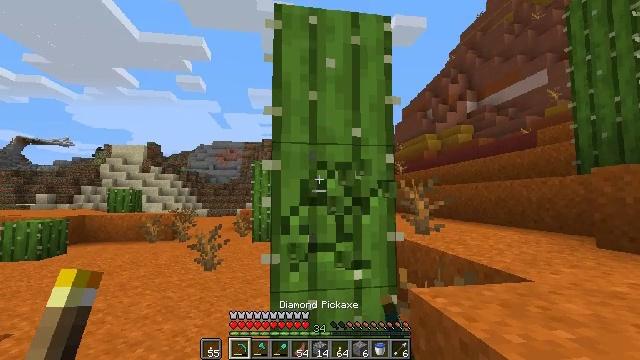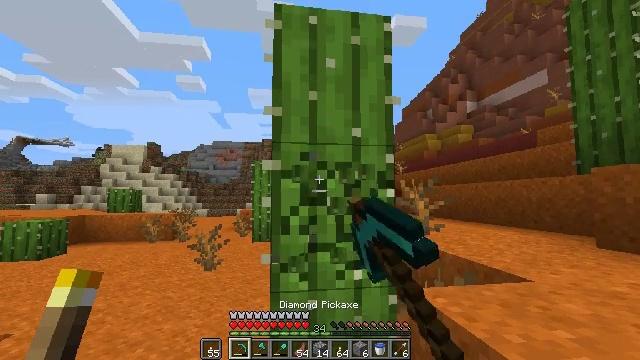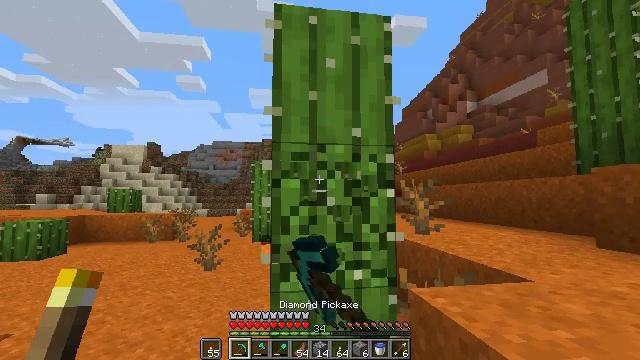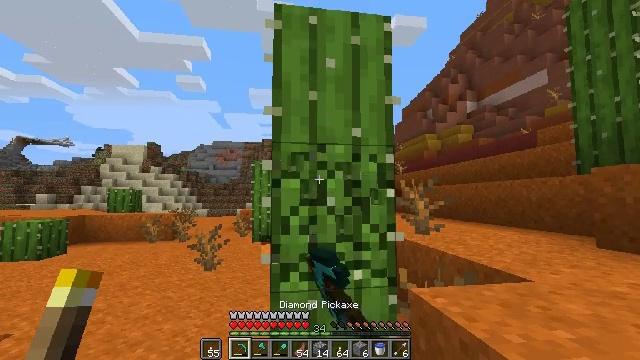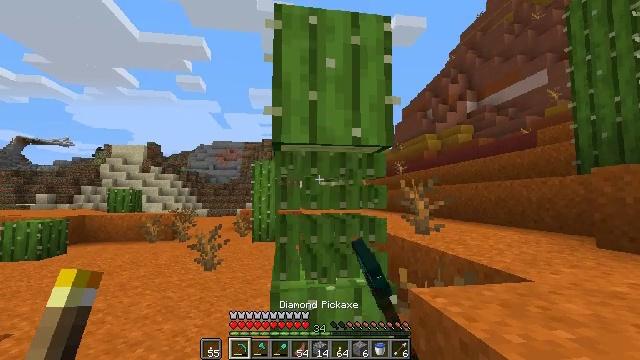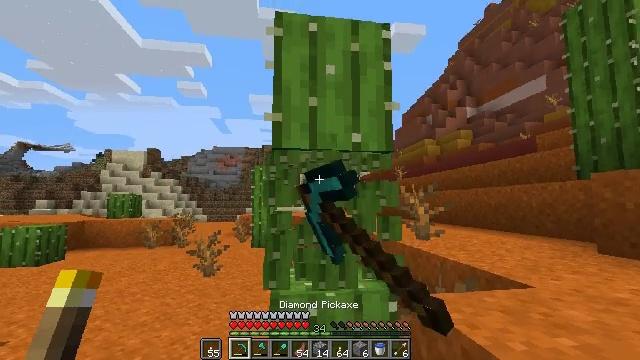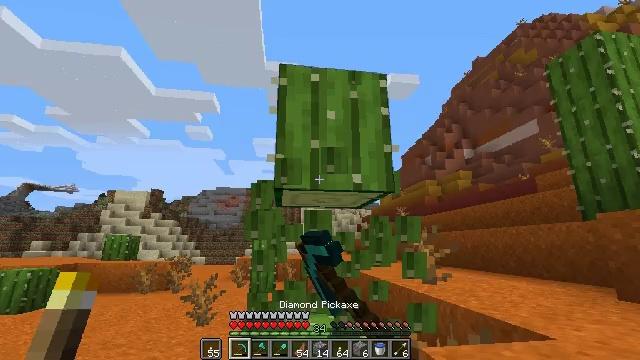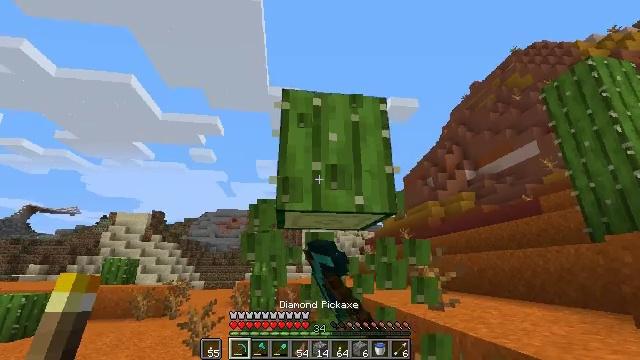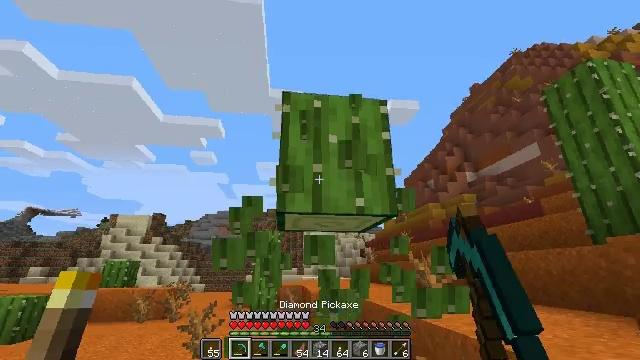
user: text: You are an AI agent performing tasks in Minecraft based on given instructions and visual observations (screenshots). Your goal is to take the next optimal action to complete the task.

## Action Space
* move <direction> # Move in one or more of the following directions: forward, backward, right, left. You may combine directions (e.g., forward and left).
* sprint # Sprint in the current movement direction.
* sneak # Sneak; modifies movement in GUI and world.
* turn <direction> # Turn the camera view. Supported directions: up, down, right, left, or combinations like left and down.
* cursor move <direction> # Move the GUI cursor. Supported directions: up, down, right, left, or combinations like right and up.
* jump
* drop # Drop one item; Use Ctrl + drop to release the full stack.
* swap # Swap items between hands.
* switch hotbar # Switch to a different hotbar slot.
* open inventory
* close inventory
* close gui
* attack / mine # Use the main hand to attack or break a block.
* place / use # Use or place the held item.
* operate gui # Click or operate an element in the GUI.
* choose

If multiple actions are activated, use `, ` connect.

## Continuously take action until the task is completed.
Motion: motion action
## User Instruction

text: Mine cactus from the desert.
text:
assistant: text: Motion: attack / mine
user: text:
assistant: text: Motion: attack / mine
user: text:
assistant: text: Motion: attack / mine
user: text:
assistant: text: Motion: attack / mine
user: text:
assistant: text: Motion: turn up, attack / mine
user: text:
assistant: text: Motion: turn up, attack / mine
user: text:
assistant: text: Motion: turn up, attack / mine
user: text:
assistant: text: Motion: attack / mine
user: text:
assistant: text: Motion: attack / mine